Question: I am still learning how to use AJAX so would display a novice code here...
'''
<div class="updateTask fs11">
<input type="checkbox" name="taskStatusRadio" id="taskStatus" value="<?php echo $taskId; ?>" <?php echo $done; ?> >
<?php _e('Task Done', 'sagive'); ?>
</div>
'''
'''
jQuery(function($){
$('.updateTask').click(function () {
$.post(ajax_object.ajaxurl, {
action: 'action_update_task',
task_id: $("input[name=taskStatusRadio]:checked").map(function () {return this.value;}).get()
}, function(data) {
// USE DATA RETURNED //////////
var $response = $(data);
var message = $response.filter('div#message').html();
var taskid = $response.filter('div#taskid').html();
// SUCCESS RESPOND //////////
setTimeout(function(){
$('#success ul li').append(message + taskid);
$('#success').fadeIn();
$('#success').css("display", "block");
}, 1000);
setTimeout(function(){
$('#success ul li').empty();
$('#success').fadeIn();
$('#success').css("display", "none");
}, 30000);
hideTask = "#" + taskid;
$(hideTask).hide("slow");
hideTask = '';
});
});
});
'''
'''
wp_enqueue_script( 'ajax-update-task', get_stylesheet_directory_uri().'/ajaxLoops/ajax-update_task.js', array('jquery'), 1.0 ); // jQuery will be included automatically
wp_localize_script( 'ajax-update-task', 'ajax_object', array( 'ajaxurl' => admin_url( 'admin-ajax.php' ) ) ); // setting ajaxurl
add_action( 'wp_ajax_action_update_task', 'ajax_update_task' ); // ajax for logged in users
function ajax_update_task() {
global $current_user;
get_currentuserinfo();
$task_user = $current_user->display_name;
if($taskUser == '') {$taskUser = $current_user->user_login;}
$task_id = $_POST["task_id"];
$task_id = $task_id[0];
$task_status = 'done';
$task_title = get_the_title($task_id);
$task_title = mb_substr($task_title, 0 ,35).'...';
update_post_meta($task_id, '_sagive_task_radio_selector', $task_status);
update_post_meta($task_id, '_sagive_task_user_changed', $task_user);
echo '<div id="message">'.__('The task: ', 'sagive').$task_title.__('Was Marked Completed!', 'sagive').'</div>';
echo '<div id="taskid">'.$task_id.'</div>';
die(); // stop executing script
}
'''
It all works fine the first time. But the second checkbox I mark after the first one disappears as expected does nothing. It doesn't activate the php script and doesn't return a response.
Since I'm still new using AJAX, I would appreciate an example using my code or a good example with explanation.
This is the structure of the page where the checkboxes are at

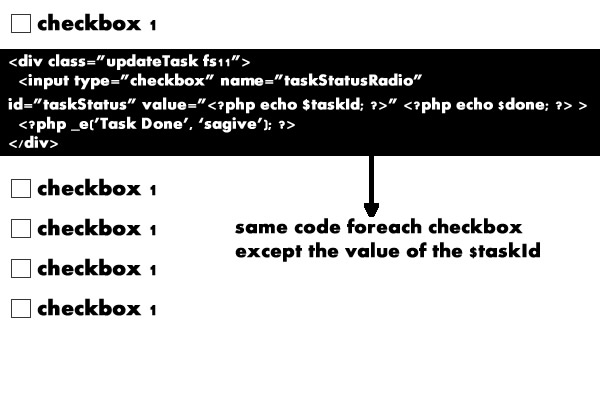
Answer: I think your problem comes from your selector :
'''
$("input[name=taskStatusRadio]:checked").map(function () {return this.value;}).get();
'''
which returns all the 'taskStatusRadio' input checked and not just the one you click.
Your php script receive all the taskid checked in an array an pick the first one to treat it and send a response.
So the first time, it's ok, you just have one checkbox checked. But when you check a second checkbox, all checked taskid will be send and only the '$_POST["task_id"][0]' will be treated.
Same response from your php script and no change in the front view.
So, i think, you just have to modify a little bit your code, to post only taskid of the checkbox you click on it.
'''
jQuery(function($) {
// we listen only the checkbox, not the div click action
$(':checkbox', '.updateTask').click(function () {
// if the checkbox is checked
if ($(this).attr('checked') == "checked") {
$.post(ajax_object.ajaxurl, {
action: 'action_update_task',
task_id: $(this).val() },
function(data) {
// SUCCESS RESPOND //////////
setTimeout(function() {
$('#success ul li').append( $(data).html());
$('#success').fadeIn();
$('#success').css("display", "block");
}, 1000);
setTimeout(function() {
$('#success ul li').empty();
$('#success').fadeIn();
$('#success').css("display", "none");
}, 30000);
// we hide the checkbox
$(this).hide("slow");
});
}
});
});
'''
And because of this change in the front javascript, we have to simplify your php script like this :
'''
wp_enqueue_script( 'ajax-update-task', get_stylesheet_directory_uri().'/ajaxLoops/ajax-update_task.js', array('jquery'), 1.0 ); // jQuery will be included automatically
wp_localize_script( 'ajax-update-task', 'ajax_object', array( 'ajaxurl' => admin_url( 'admin-ajax.php' ) ) ); // setting ajaxurl
add_action( 'wp_ajax_action_update_task', 'ajax_update_task' ); // ajax for logged in users
function ajax_update_task() {
global $current_user;
get_currentuserinfo();
$task_user = $current_user->display_name;
if($taskUser == '') {$taskUser = $current_user->user_login;}
$task_id = $_POST["task_id"];
$task_status = 'done';
$task_title = get_the_title($task_id);
$task_title = mb_substr($task_title, 0 ,35).'...';
update_post_meta($task_id, '_sagive_task_radio_selector', $task_status);
update_post_meta($task_id, '_sagive_task_user_changed', $task_user);
// Note : now we send the message directly well-formed with the task_id
echo __('The task: ', 'sagive').$task_title.__('Was Marked Completed!', 'sagive'). $task_id;
die(); // stop executing script
}
'''
I hope my answer will solve your problem ;)
ps: i apologize for my poor english...